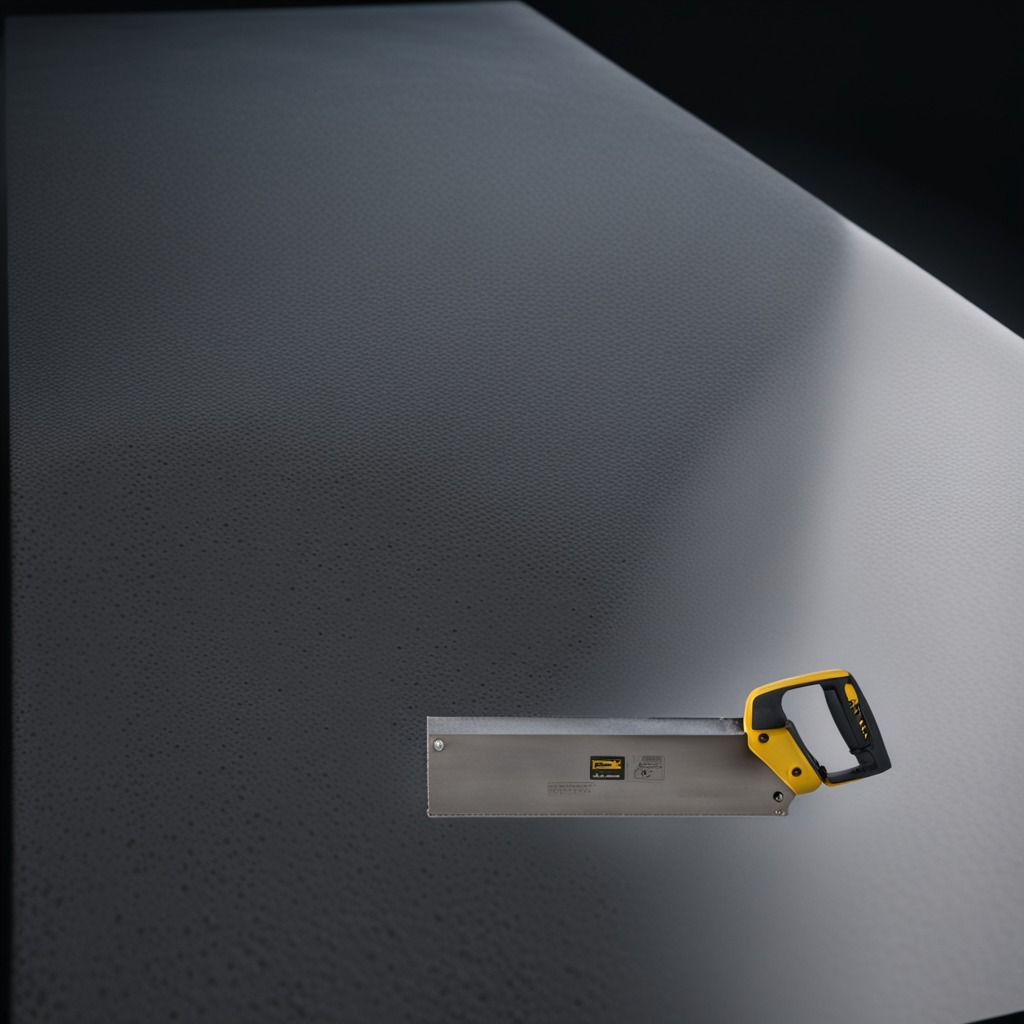
A metal saw is lying on the clean granite table inside a workshop at night.